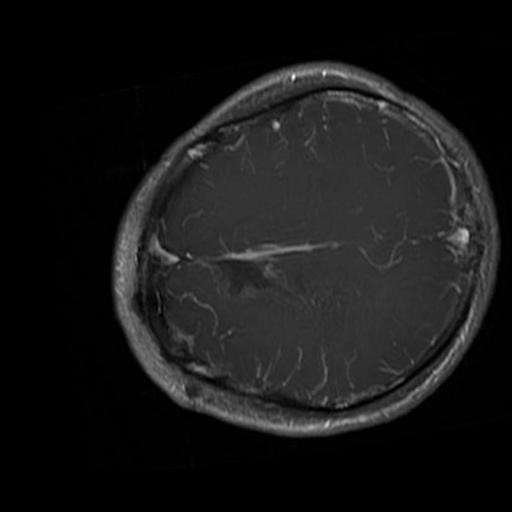
Label: brain_glioma